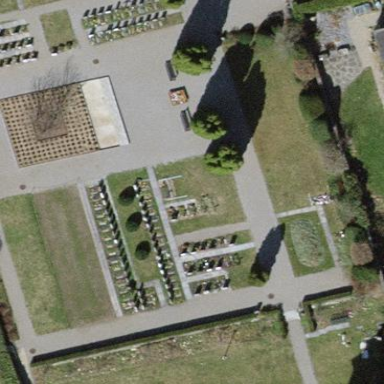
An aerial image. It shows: Cemetery.